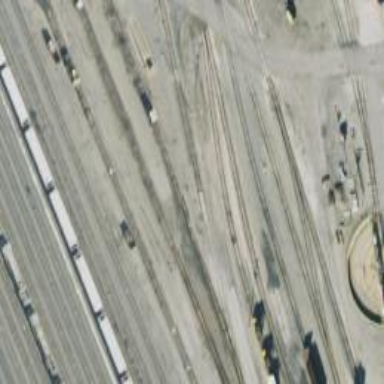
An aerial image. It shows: Railway yard used for servicing trains.